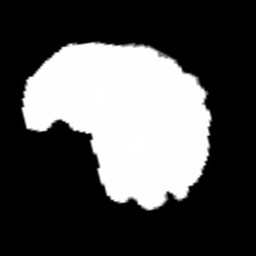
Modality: FA
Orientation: sagittal
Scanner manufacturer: siemens
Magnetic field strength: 3 T
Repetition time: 3.6 s
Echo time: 0.092 s